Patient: sex F, age 67
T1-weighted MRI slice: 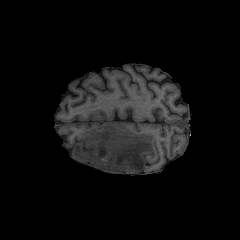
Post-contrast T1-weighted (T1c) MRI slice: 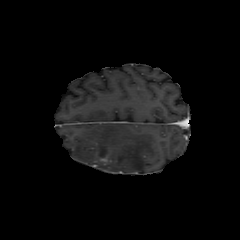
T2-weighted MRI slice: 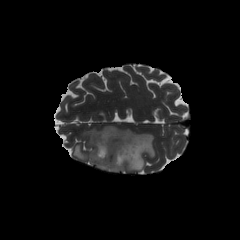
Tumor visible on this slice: yes
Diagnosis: Astrocytoma, IDH-mutant
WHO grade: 4